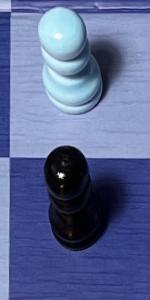
Label: Pawn_Black